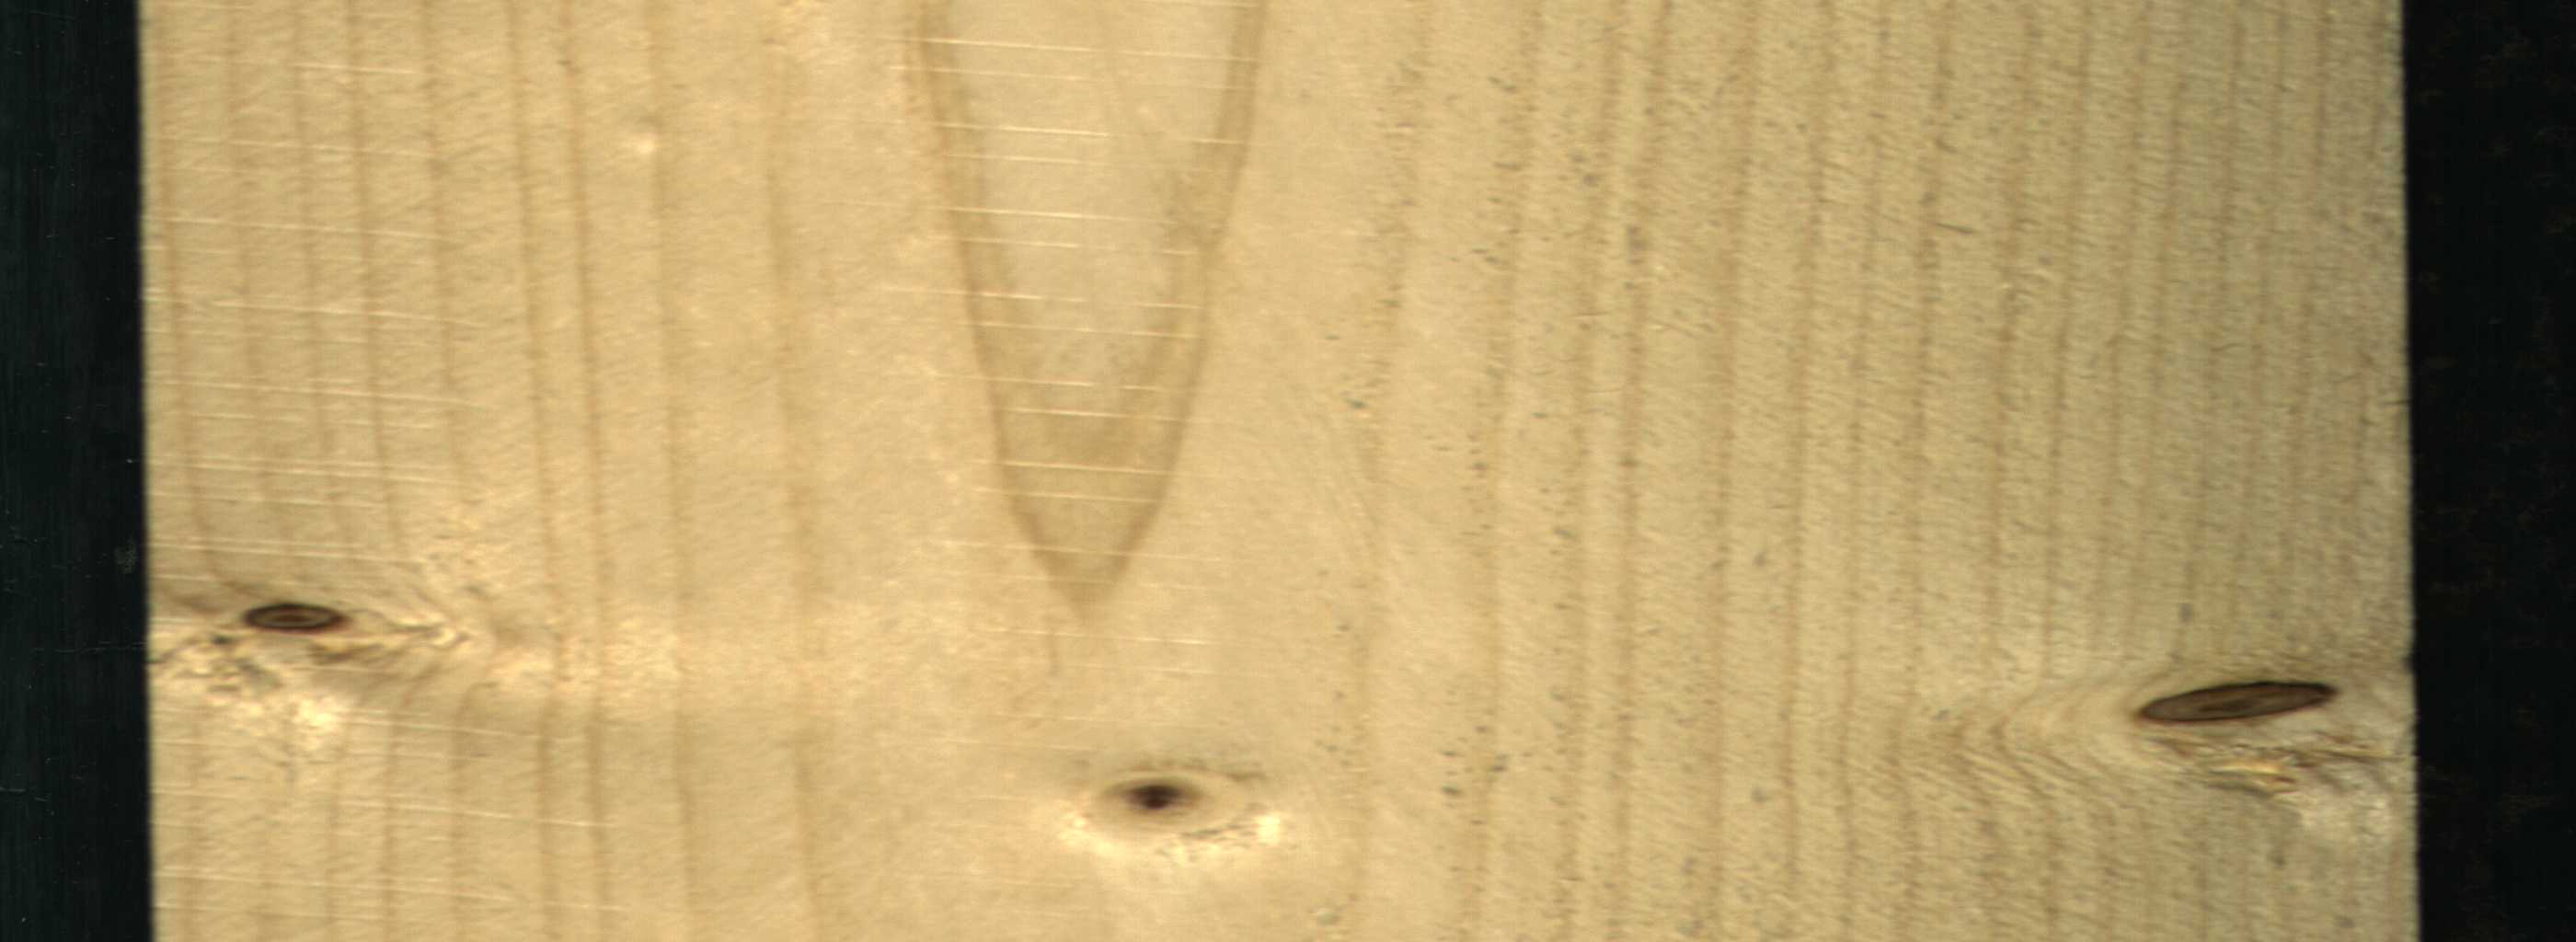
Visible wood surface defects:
Dead_Knot
Dead_Knot
Live_Knot